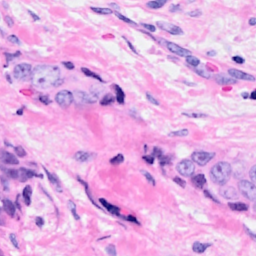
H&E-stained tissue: Breast